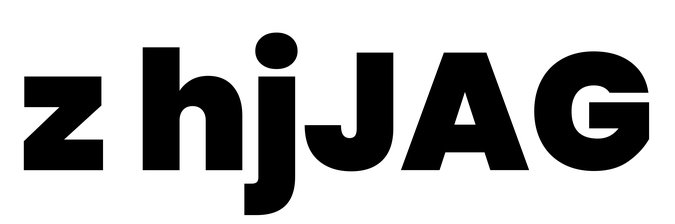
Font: Poppins-Black